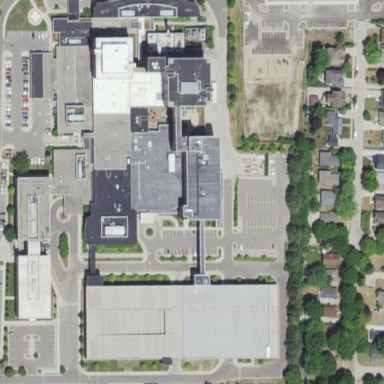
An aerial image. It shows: Hospital providing healthcare services.